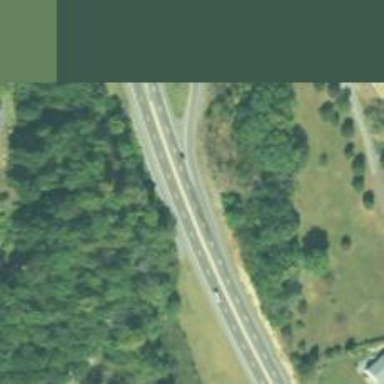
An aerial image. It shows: Primary highway that is also expressway.